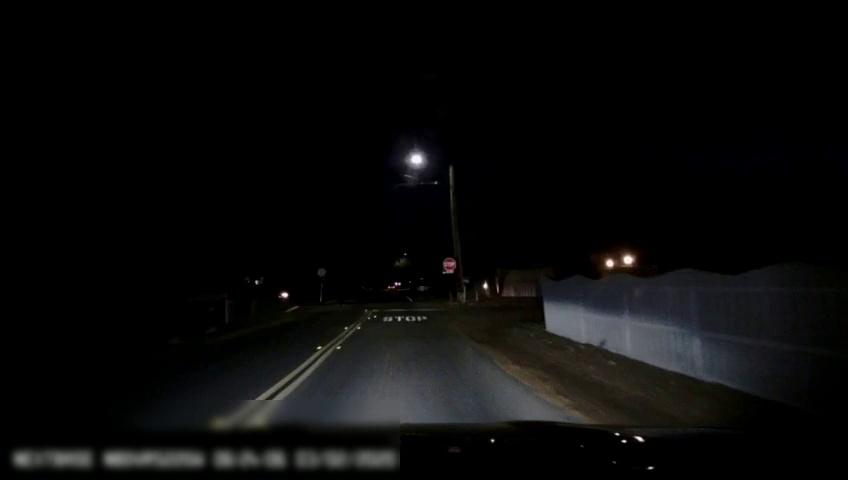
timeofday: Night
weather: Other
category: Drivable Space
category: Vehicles | Car
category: Lanes | Current Lane
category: Lanes | Alternate Lane
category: Lanes | Current Lane
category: Lanes | Alternate Lane
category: Traffic | Signs